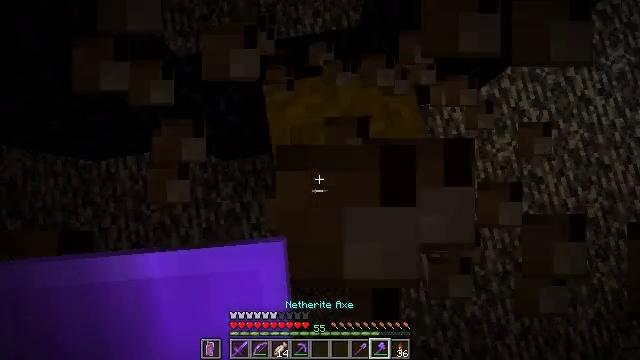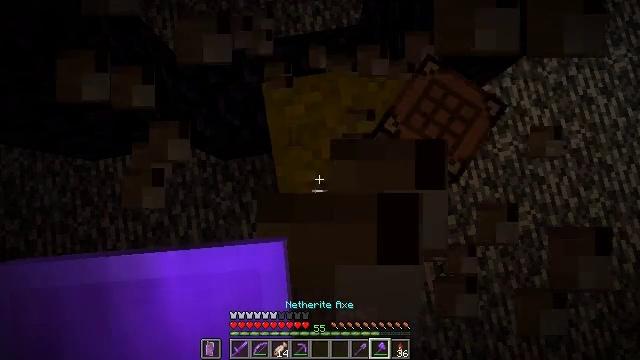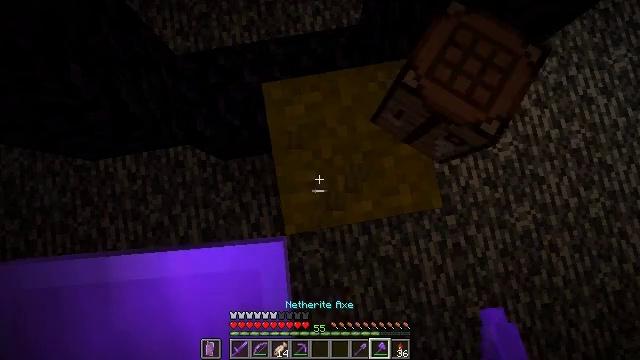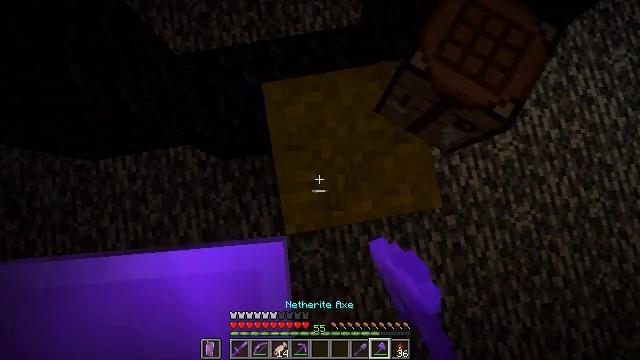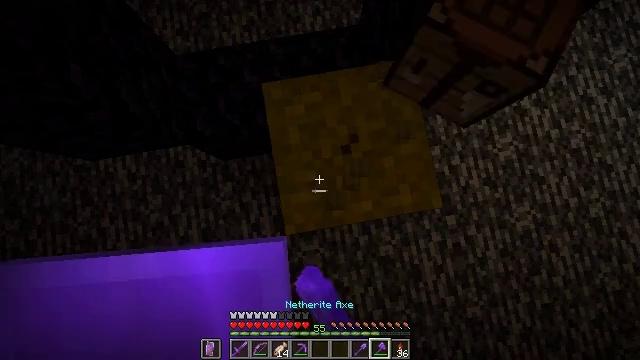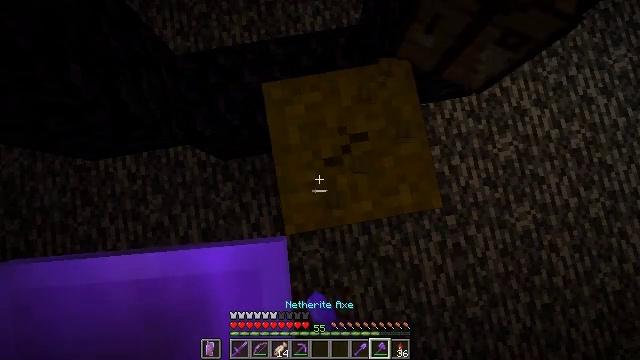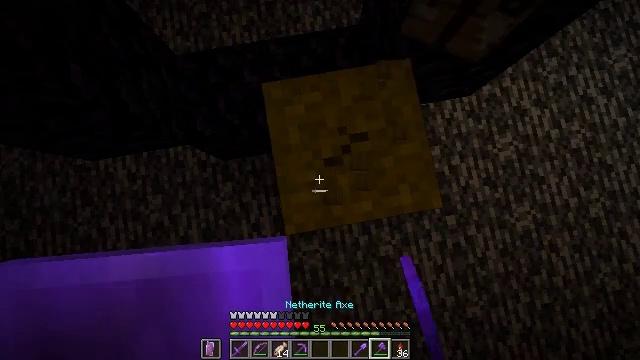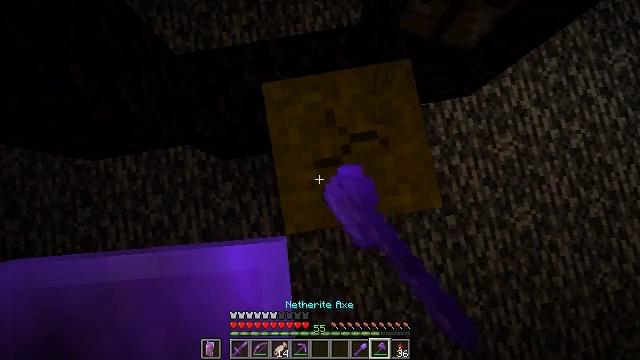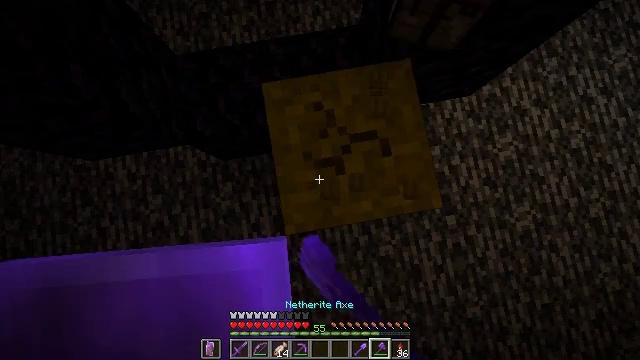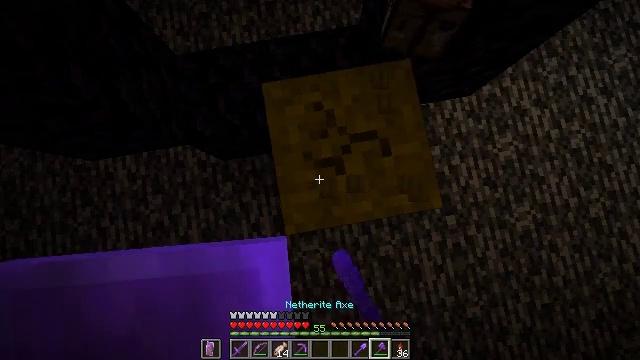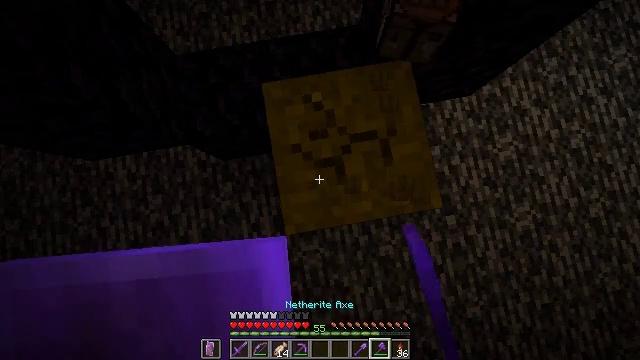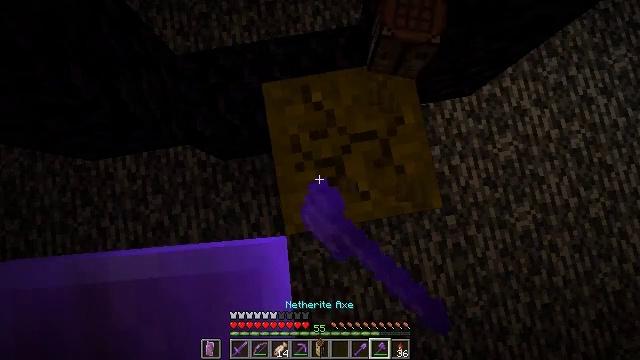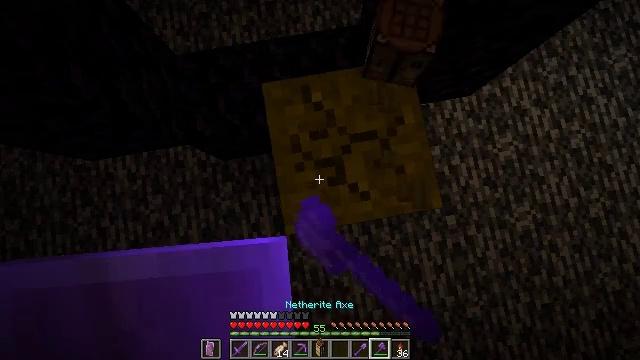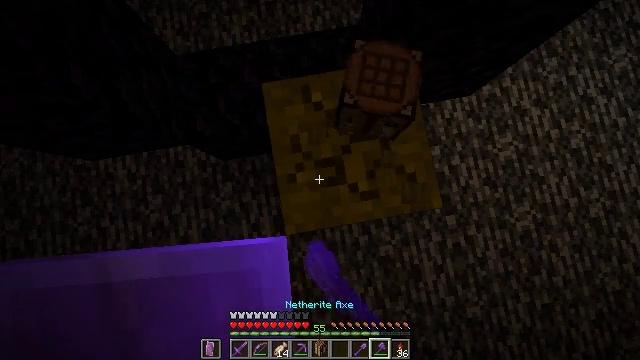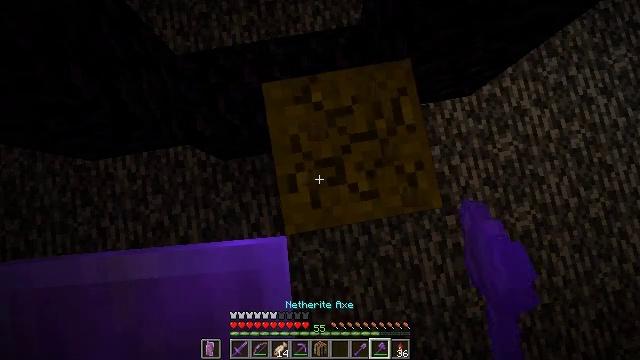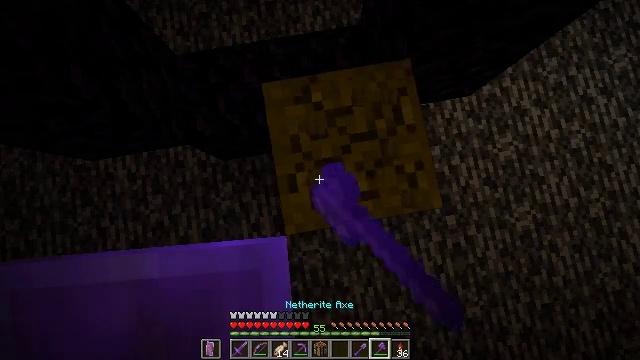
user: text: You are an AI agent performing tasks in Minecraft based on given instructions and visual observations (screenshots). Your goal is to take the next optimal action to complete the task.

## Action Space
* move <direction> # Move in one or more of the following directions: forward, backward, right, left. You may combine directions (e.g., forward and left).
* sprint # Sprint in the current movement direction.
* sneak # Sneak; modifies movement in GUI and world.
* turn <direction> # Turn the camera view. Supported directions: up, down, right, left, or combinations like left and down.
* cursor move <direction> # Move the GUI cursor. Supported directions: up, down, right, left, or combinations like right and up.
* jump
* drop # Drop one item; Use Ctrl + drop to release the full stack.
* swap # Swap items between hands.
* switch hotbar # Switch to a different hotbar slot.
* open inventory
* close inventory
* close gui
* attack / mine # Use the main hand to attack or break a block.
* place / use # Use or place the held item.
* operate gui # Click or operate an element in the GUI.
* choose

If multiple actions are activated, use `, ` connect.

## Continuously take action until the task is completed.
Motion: motion action
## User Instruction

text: Collect a hay block for crafting.
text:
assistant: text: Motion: attack / mine
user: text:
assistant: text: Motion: attack / mine
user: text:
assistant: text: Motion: attack / mine
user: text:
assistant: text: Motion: attack / mine
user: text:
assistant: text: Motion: attack / mine
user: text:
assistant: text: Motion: attack / mine
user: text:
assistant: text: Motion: attack / mine
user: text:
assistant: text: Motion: attack / mine
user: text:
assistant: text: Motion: attack / mine
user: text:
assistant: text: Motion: attack / mine
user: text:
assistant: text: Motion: attack / mine
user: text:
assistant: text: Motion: attack / mine
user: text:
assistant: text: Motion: attack / mine
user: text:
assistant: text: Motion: attack / mine
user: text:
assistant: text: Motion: attack / mine
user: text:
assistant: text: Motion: attack / mine
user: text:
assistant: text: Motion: attack / mine
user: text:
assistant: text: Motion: attack / mine
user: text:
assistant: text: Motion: attack / mine
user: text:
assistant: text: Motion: attack / mine
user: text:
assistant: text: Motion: attack / mine
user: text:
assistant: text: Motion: attack / mine
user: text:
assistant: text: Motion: attack / mine
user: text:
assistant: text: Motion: attack / mine
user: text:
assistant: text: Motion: attack / mine
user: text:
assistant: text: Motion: attack / mine
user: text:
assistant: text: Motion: attack / mine
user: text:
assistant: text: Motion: attack / mine
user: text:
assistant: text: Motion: attack / mine
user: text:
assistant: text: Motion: attack / mine